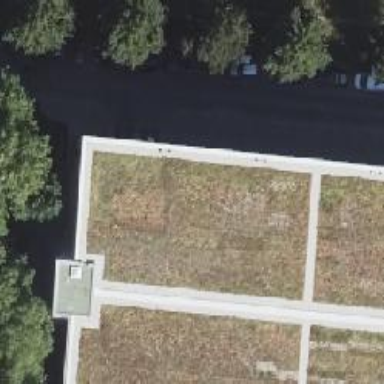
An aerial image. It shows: Parking entrance.